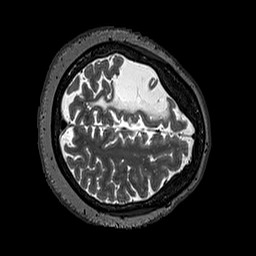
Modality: T2w
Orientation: axial
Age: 40
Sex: female
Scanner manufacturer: siemens
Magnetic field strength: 3 T
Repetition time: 3.2 s
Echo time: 0.567 s